Question: I have a VPS with DigitalOcean and I'm setting up SPF and DKIM records as per the <URL>. However, it tells me my DKIM record is not valid.
The error message that I get is:
> This TXT record doesn's look like a valid DKIM record. Try changing v=spf1 include:spf.mandrillapp.com ?all to v=DKIM1.
Here's the current TXT record for mandrill._domainkey.cool-house.nl:> v=spf1 include:spf.mandrillapp.com ?allYou just need to change the TXT record to this:> v=DKIM1; k=rsa; p=MIGfMA0GCSqGSIb3DQEBAQUAA4GNADCBiQKBgQCrLHiExVd55zd/IQ/J/mRwSRMAocV/hMB3jXwaHH36d9NaVynQFYV8NaWi69c1veUtRzGt7yAioXqLj7Z4TeEUoOLgrKsn8YnckGs9i3B3tVFB+Ch/4mPhXWiNfNdynHWBcPcbJ8kjEQ2U8y78dHZj1YeRXXVvWob2OaKynO8/lQIDAQAB;
My records are:
Anyone know what I'm doing wrong?
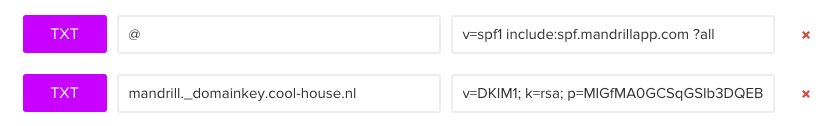
Answer: <URL>.
Tl;dr: add the SPF record without the domain name at the end.